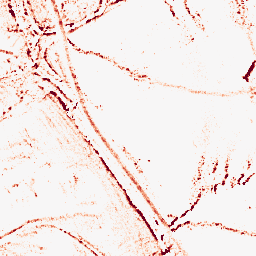
Category: morphological
Decomposition family: morphological_ellipse
Decomposition parameters: operation: opening
width: 5
height: 5
Upsampling method: nearest
Upsampling parameters: scale: 2
Upsampling scale: 2